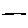
Label: line